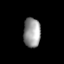
Tissue: lung
Cell type: Epithelial cells
Senescence score: 0.2392
Nuclear area (px): 491
Mean DAPI intensity: 152.138